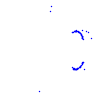
Particle: kaon